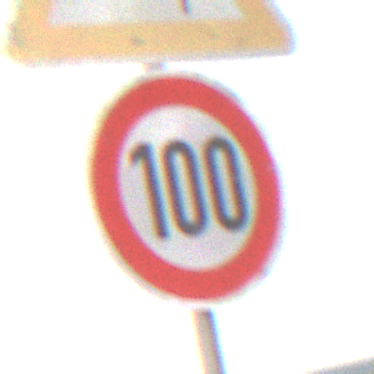
Verkehrszeichen: Geschwindigkeit100
Zusatzzeichen oben: SeitenwindVonRechts
Umgebung: Outdoor, Nature
Tageszeit: MorningAfternoon
Wetter: Overcast
Licht: Natural
Jahreszeit: NotSpecified
Kontrast: LowContrast